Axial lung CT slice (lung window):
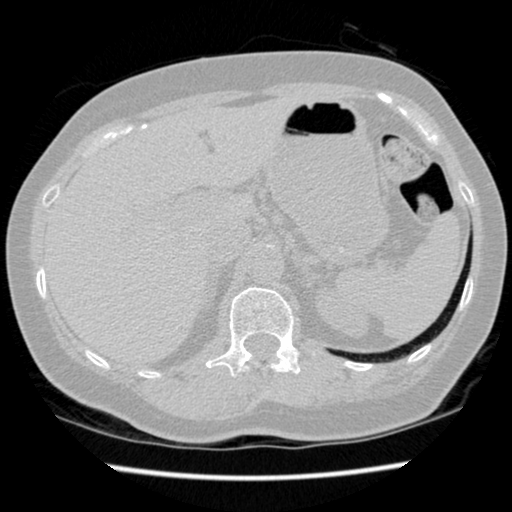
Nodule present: no